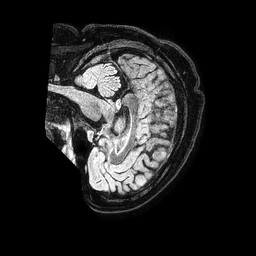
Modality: FLAIR
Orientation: sagittal
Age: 36
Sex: female
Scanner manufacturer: philips
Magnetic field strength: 1.5 T
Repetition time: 4.8 s
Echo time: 0.3 s